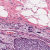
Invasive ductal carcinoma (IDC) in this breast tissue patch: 1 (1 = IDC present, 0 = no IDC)